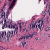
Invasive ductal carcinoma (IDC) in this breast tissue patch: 0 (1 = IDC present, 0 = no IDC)